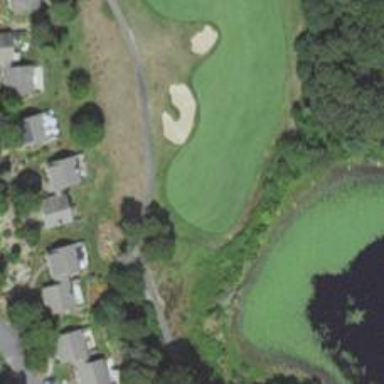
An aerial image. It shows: View of golf hole.